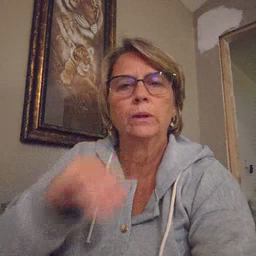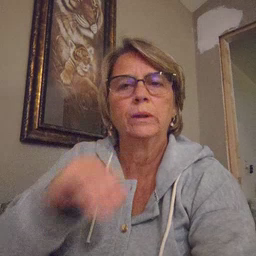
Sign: story